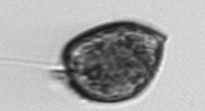
Label: Prorocentrum_micans